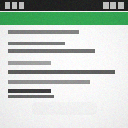
Screen state: on